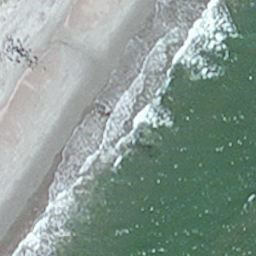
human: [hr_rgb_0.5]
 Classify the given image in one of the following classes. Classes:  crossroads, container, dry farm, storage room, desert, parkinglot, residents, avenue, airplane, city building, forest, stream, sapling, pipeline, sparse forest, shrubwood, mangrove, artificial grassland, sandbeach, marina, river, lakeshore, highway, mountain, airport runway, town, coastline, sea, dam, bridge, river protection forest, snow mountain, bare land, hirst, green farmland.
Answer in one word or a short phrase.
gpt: coastline